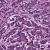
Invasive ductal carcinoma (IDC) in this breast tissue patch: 1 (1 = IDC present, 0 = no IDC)